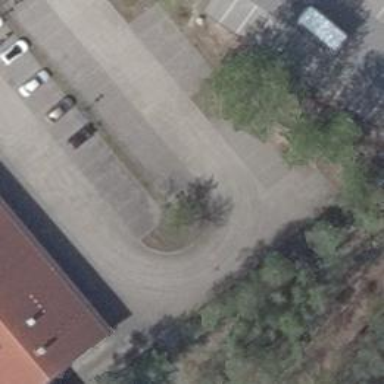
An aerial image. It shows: Parking aisle designated as service road.